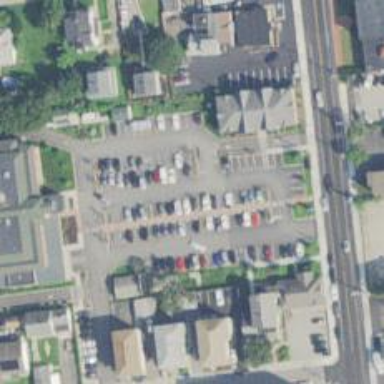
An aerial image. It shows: Healthcare clinic is depicted in the image.